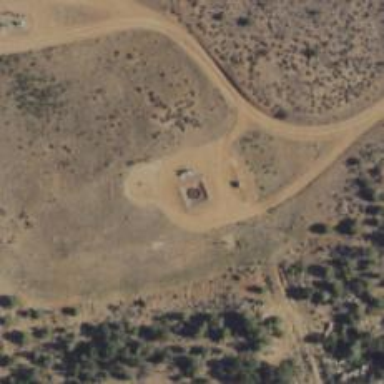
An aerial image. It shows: Storage tank with man-made structure.